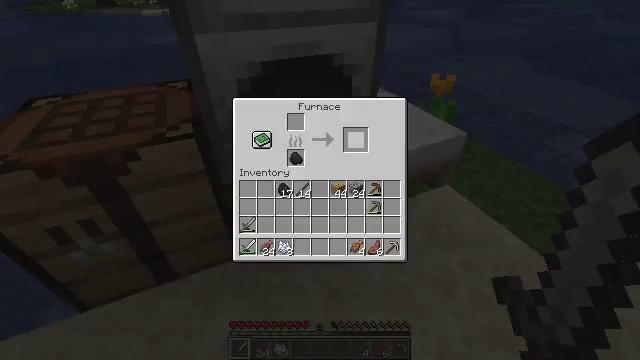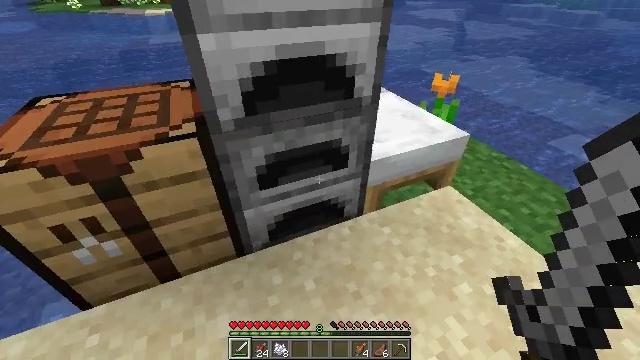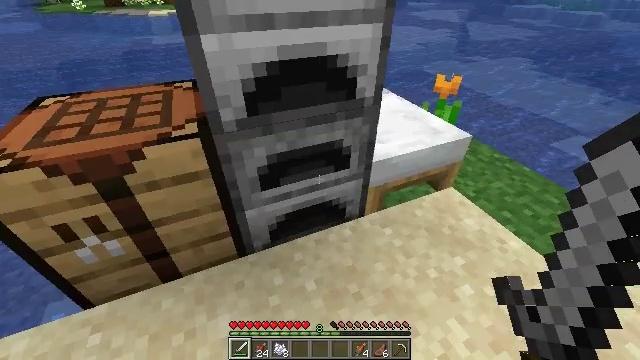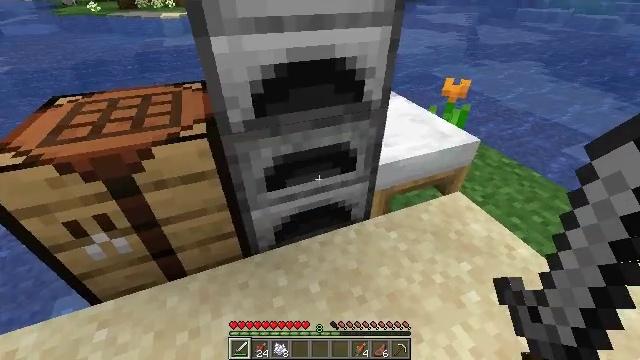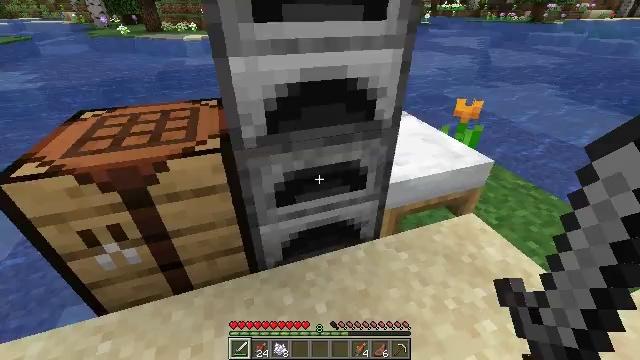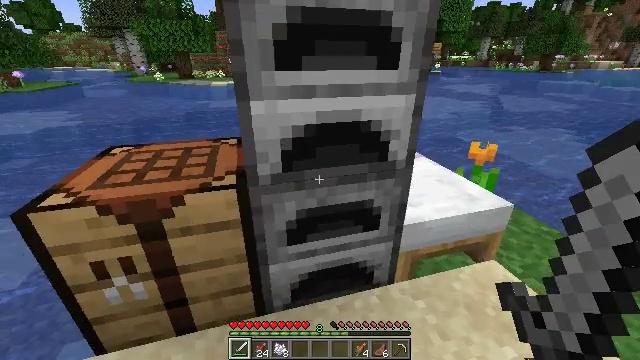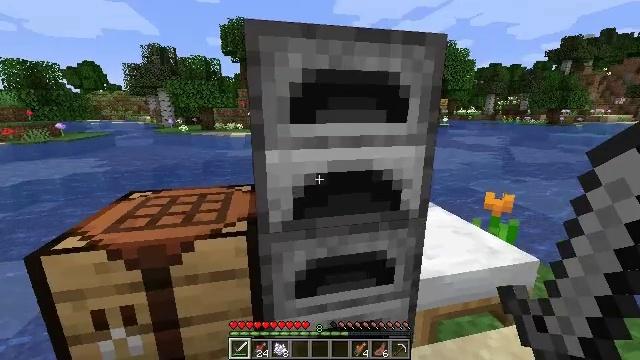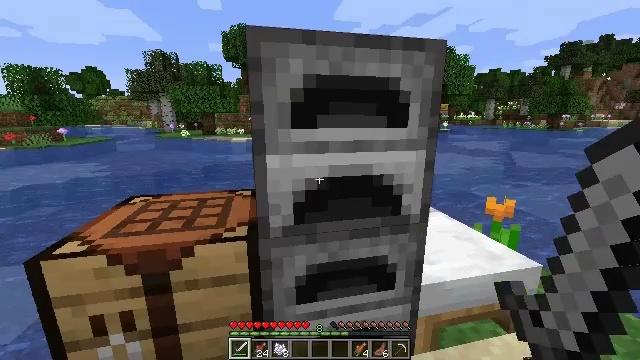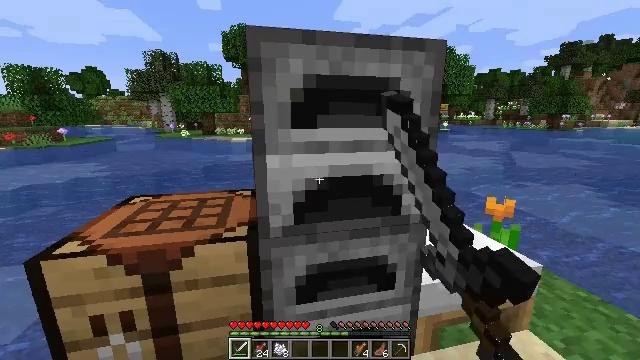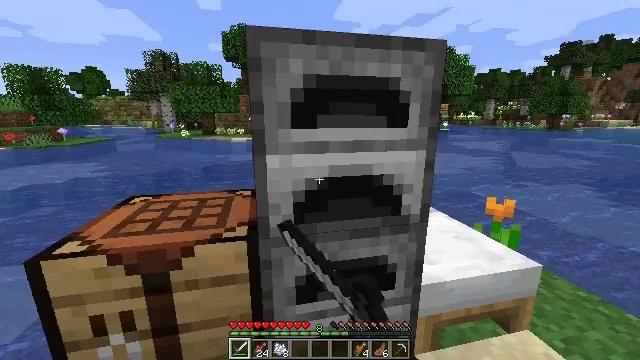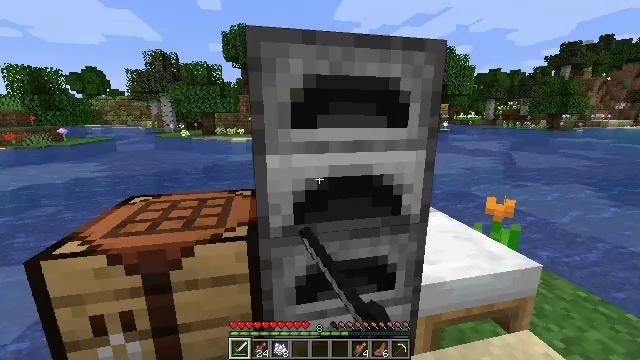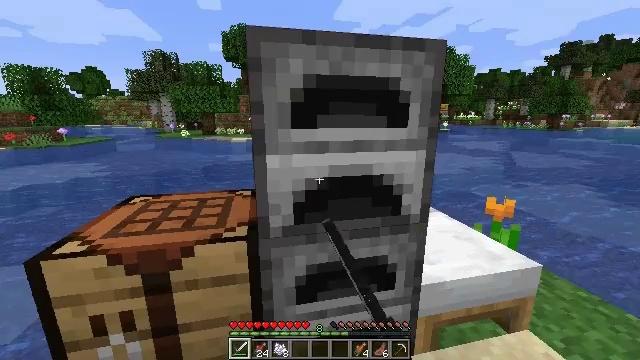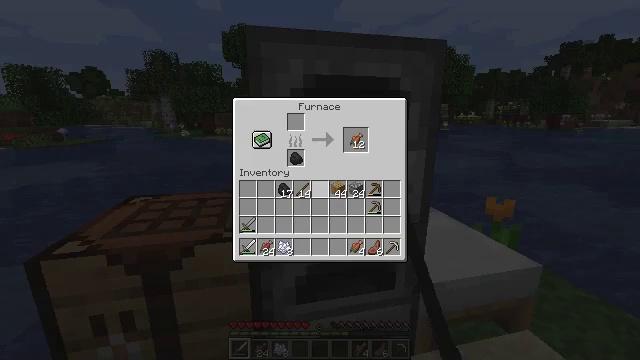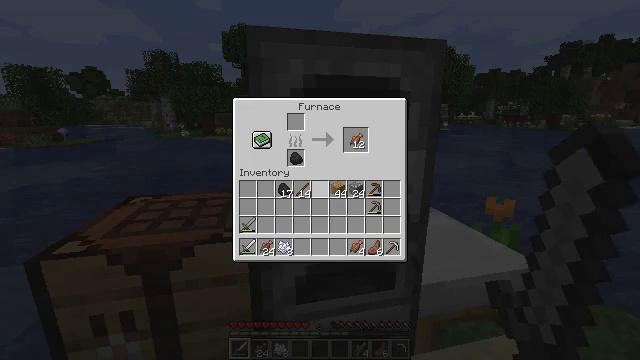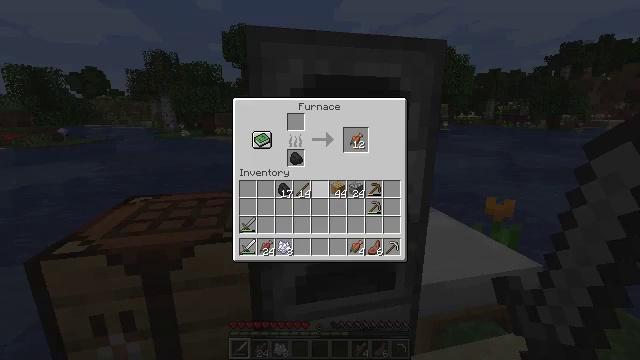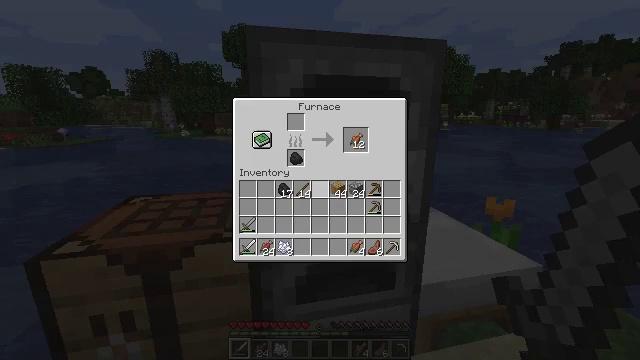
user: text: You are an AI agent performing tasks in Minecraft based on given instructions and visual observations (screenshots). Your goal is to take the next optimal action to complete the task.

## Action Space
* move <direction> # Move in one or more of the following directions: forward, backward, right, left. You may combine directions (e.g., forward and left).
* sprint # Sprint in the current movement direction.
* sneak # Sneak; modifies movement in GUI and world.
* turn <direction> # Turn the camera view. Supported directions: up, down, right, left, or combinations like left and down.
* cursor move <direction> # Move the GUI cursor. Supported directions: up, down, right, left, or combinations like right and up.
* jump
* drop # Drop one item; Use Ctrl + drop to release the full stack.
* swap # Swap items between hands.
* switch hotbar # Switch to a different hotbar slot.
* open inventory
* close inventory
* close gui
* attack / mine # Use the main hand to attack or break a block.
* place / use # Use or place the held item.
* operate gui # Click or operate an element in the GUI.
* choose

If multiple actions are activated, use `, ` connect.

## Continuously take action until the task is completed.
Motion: motion action
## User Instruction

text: Put raw salmon in the furnace to craft cooked salmon.
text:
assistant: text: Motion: open inventory
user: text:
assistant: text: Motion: open inventory
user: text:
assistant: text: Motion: turn left, open inventory
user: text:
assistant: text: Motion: turn left and up, open inventory
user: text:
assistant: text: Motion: turn left and up
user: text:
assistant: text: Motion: turn left and up
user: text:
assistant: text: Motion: turn up, use / place
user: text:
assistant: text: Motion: use / place
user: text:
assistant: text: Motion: use / place
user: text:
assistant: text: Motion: no_op
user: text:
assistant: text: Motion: no_op
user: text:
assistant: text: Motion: no_op
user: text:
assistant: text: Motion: no_op
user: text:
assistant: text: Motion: no_op
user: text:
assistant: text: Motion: no_op
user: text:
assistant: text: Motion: no_op
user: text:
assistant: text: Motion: no_op
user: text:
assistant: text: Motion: cursor move right
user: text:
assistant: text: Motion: sneak, cursor move up
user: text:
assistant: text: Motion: sneak, cursor move up
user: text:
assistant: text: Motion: sneak, cursor move up
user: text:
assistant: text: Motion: sneak
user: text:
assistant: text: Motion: sneak
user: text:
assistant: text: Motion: sneak, operate gui
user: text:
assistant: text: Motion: sneak, operate gui
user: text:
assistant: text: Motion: sneak, operate gui
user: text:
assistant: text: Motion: sneak
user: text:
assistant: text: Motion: sneak, cursor move down
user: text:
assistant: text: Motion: sneak